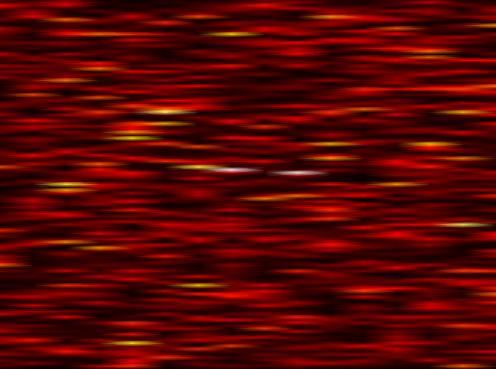
Label: WOLA